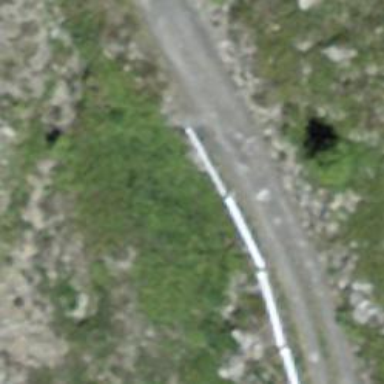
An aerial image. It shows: Track road with grade4 tracktype.